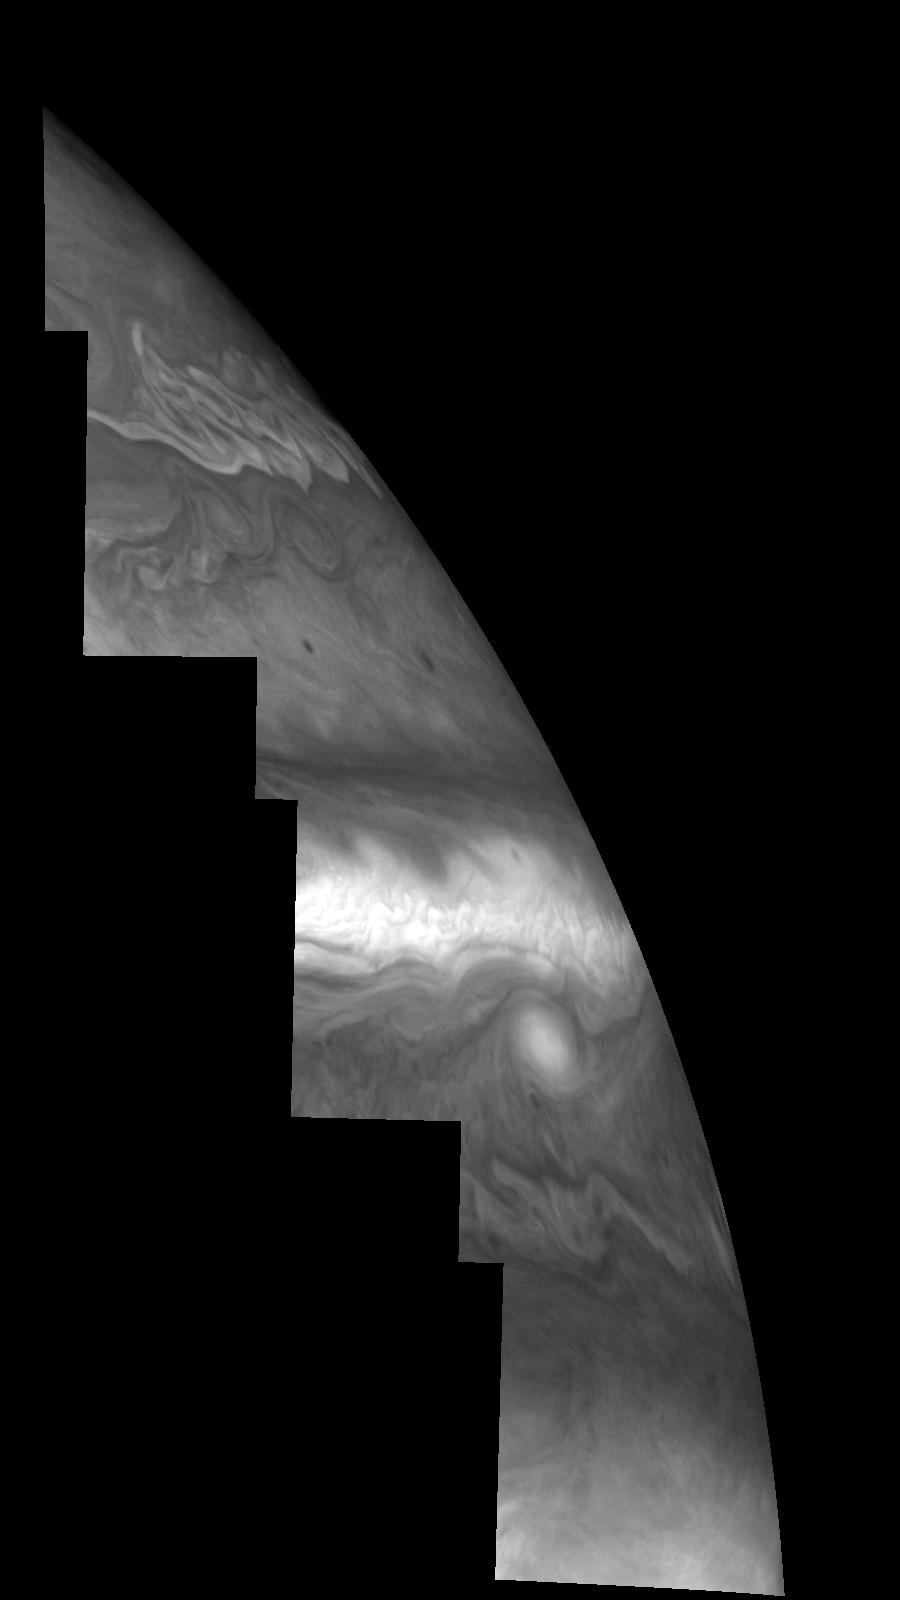
Jupiter Northern Hemisphere in Violet Light Time Set 3 Jupiter, Galileo